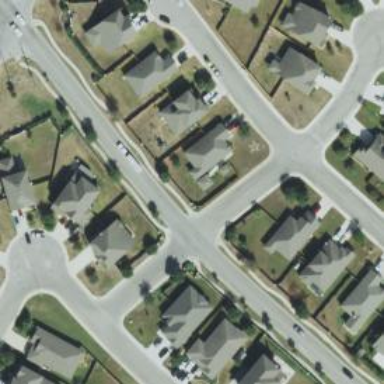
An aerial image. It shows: Residential road with asphalt surface and separate sidewalk.